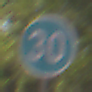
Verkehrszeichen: VorgeschriebeneMindestgeschwindigkeit
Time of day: MorningAfternoon
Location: Outdoor (Nature)
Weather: Clear
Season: Summer
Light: Natural